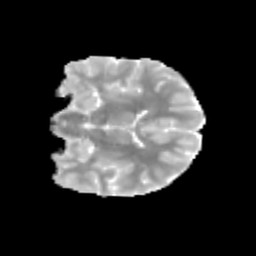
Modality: MD
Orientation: coronal
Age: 12
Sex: female
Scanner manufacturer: siemens
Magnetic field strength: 3 T
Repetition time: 3.8 s
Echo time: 0.07 s